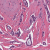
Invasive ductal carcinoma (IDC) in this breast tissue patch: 1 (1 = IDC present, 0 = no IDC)